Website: apple
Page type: account-selection
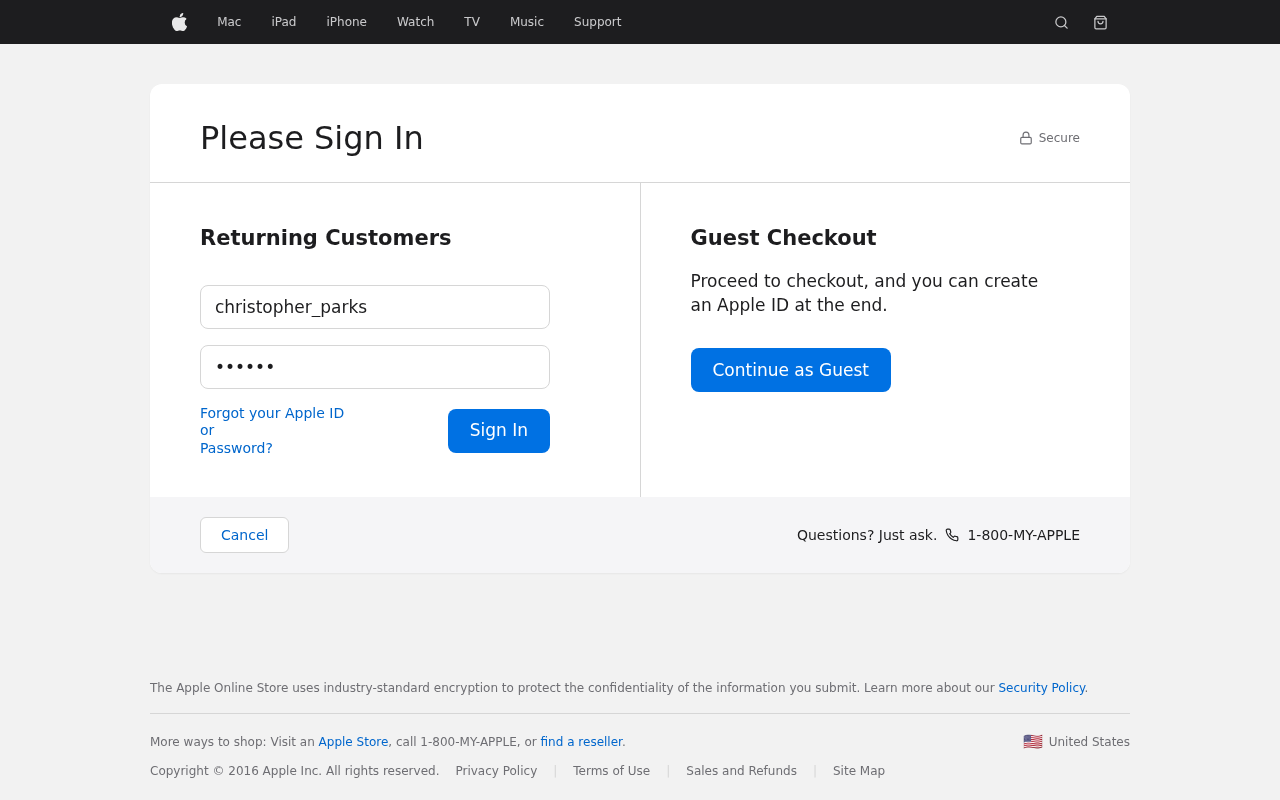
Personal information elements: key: PII_LOGIN_USERNAME
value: christopher_parks